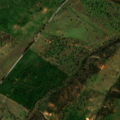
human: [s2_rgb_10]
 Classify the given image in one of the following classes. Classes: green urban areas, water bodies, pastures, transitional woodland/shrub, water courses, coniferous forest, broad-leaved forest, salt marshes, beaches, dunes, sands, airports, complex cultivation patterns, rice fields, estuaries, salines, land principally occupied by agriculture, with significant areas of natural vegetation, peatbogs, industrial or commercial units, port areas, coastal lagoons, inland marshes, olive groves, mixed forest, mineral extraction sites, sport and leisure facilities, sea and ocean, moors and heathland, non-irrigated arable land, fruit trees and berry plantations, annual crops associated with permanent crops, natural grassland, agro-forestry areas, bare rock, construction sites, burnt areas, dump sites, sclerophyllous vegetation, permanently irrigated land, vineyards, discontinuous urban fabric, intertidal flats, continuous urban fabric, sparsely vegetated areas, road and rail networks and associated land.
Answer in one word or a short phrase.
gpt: non-irrigated arable land, pastures, agro-forestry areas, broad-leaved forest